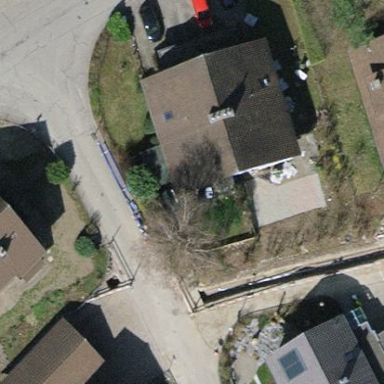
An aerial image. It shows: Semidetached house.